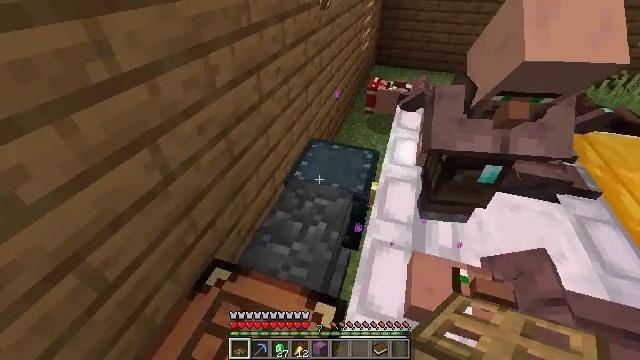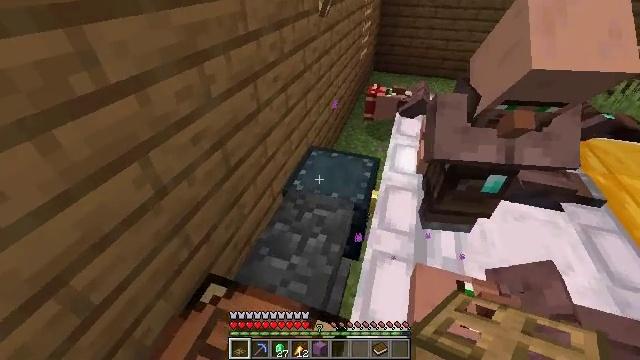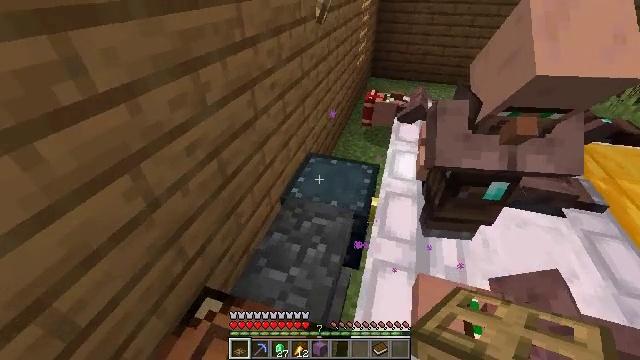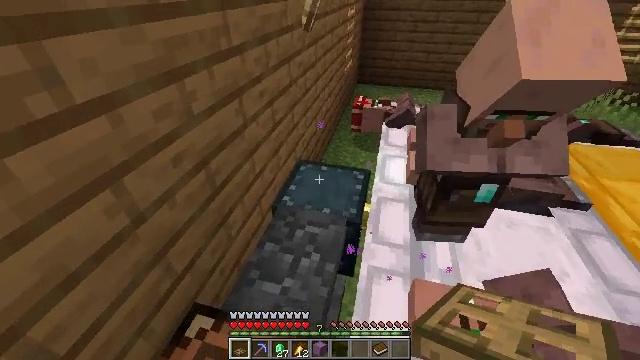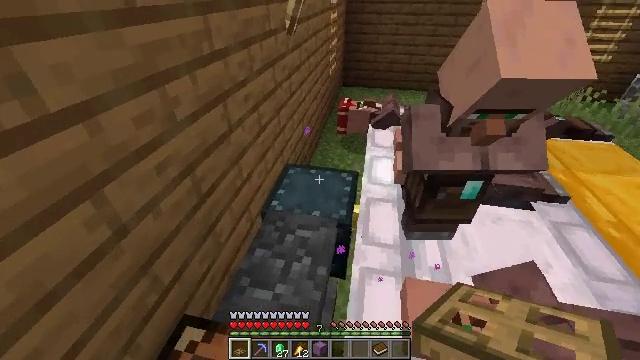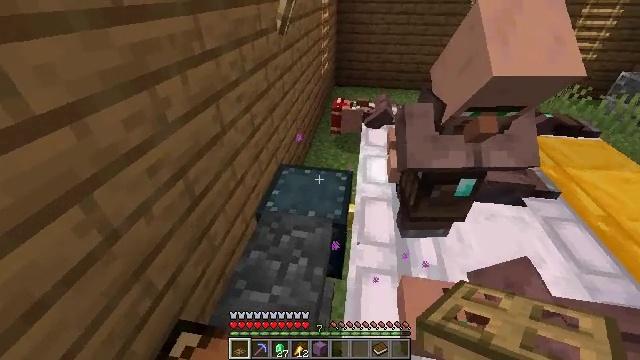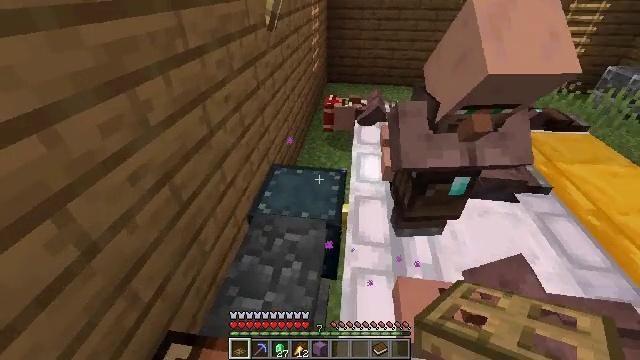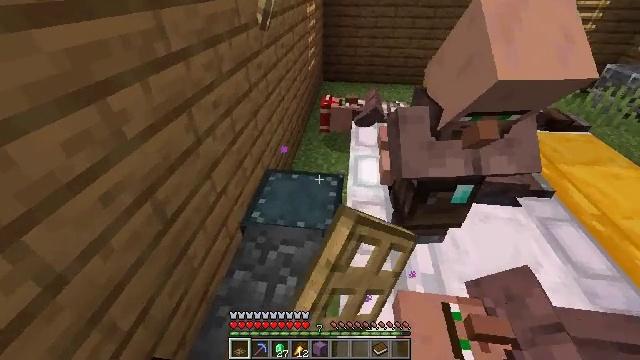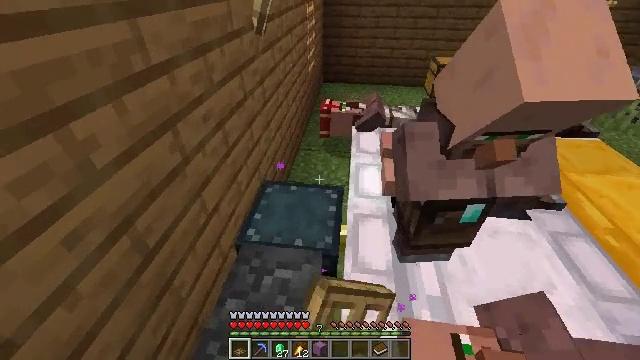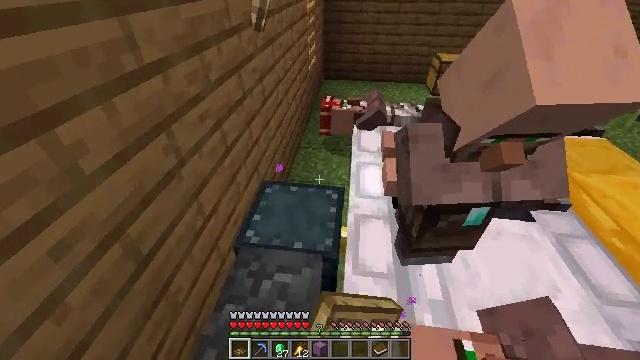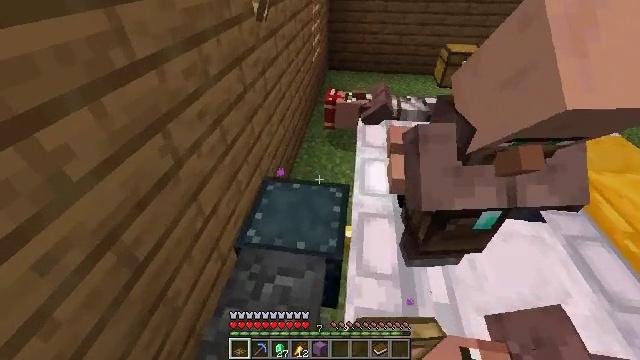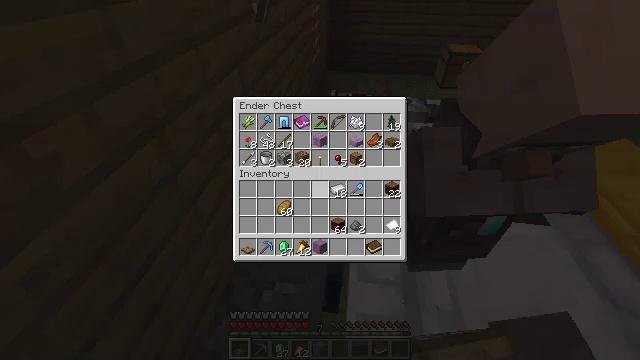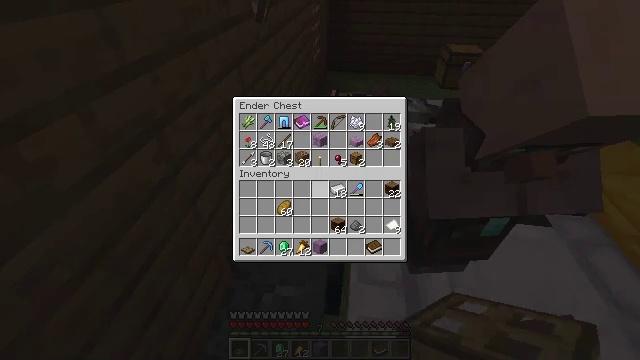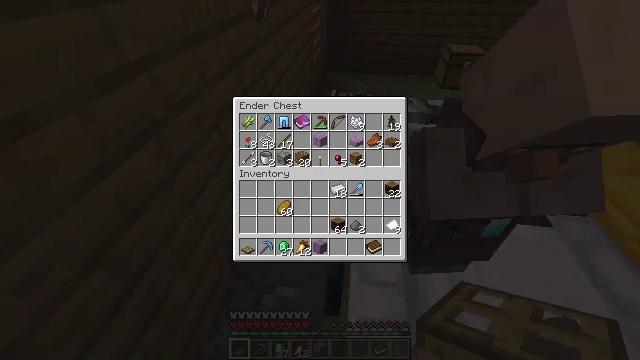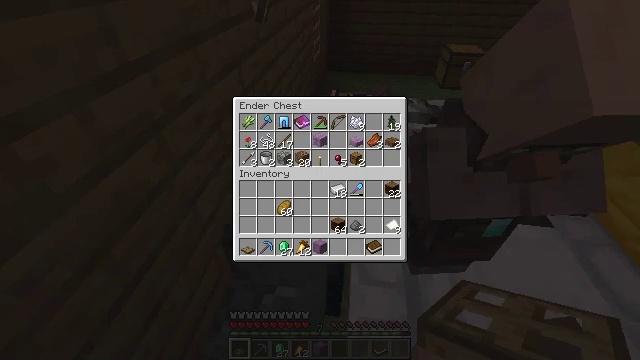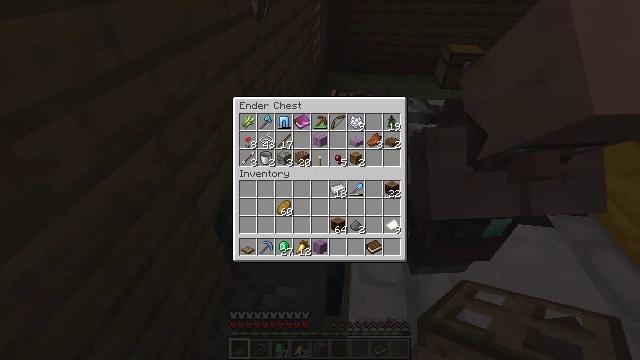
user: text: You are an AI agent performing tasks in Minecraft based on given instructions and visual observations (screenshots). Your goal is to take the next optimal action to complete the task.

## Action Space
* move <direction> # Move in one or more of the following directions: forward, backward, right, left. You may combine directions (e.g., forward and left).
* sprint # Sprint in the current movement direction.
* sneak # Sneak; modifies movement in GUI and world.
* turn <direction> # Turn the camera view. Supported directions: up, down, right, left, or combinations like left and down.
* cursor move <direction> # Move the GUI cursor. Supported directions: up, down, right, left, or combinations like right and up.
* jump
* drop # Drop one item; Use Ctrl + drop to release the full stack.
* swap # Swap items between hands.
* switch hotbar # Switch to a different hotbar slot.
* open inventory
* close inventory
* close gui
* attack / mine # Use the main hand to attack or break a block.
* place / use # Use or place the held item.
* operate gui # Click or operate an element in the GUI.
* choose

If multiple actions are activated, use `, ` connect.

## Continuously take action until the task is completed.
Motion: motion action
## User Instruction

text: Craft an ender pearl.
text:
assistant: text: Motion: turn up
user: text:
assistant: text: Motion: turn up
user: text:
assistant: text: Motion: turn right and up
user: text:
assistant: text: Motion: turn right
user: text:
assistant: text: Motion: turn right
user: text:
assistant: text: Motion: move forward, turn right, use / place
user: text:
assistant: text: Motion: move forward, use / place
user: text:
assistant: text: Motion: move forward, use / place
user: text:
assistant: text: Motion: use / place
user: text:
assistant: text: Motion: turn down
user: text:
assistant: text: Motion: open gui
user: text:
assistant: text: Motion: no_op
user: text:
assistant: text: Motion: cursor move left
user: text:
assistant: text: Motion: no_op
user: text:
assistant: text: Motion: no_op
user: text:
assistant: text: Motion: no_op
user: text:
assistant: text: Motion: cursor move left
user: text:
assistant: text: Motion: no_op
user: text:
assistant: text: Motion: cursor move left and up
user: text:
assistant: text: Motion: cursor move up
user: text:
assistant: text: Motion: cursor move up
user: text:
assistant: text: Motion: no_op
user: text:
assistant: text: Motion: no_op
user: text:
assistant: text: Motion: no_op
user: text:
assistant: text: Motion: no_op
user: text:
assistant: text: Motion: no_op
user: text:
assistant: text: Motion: no_op
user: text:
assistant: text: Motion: no_op
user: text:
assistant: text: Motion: no_op
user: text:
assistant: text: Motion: no_op